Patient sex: M
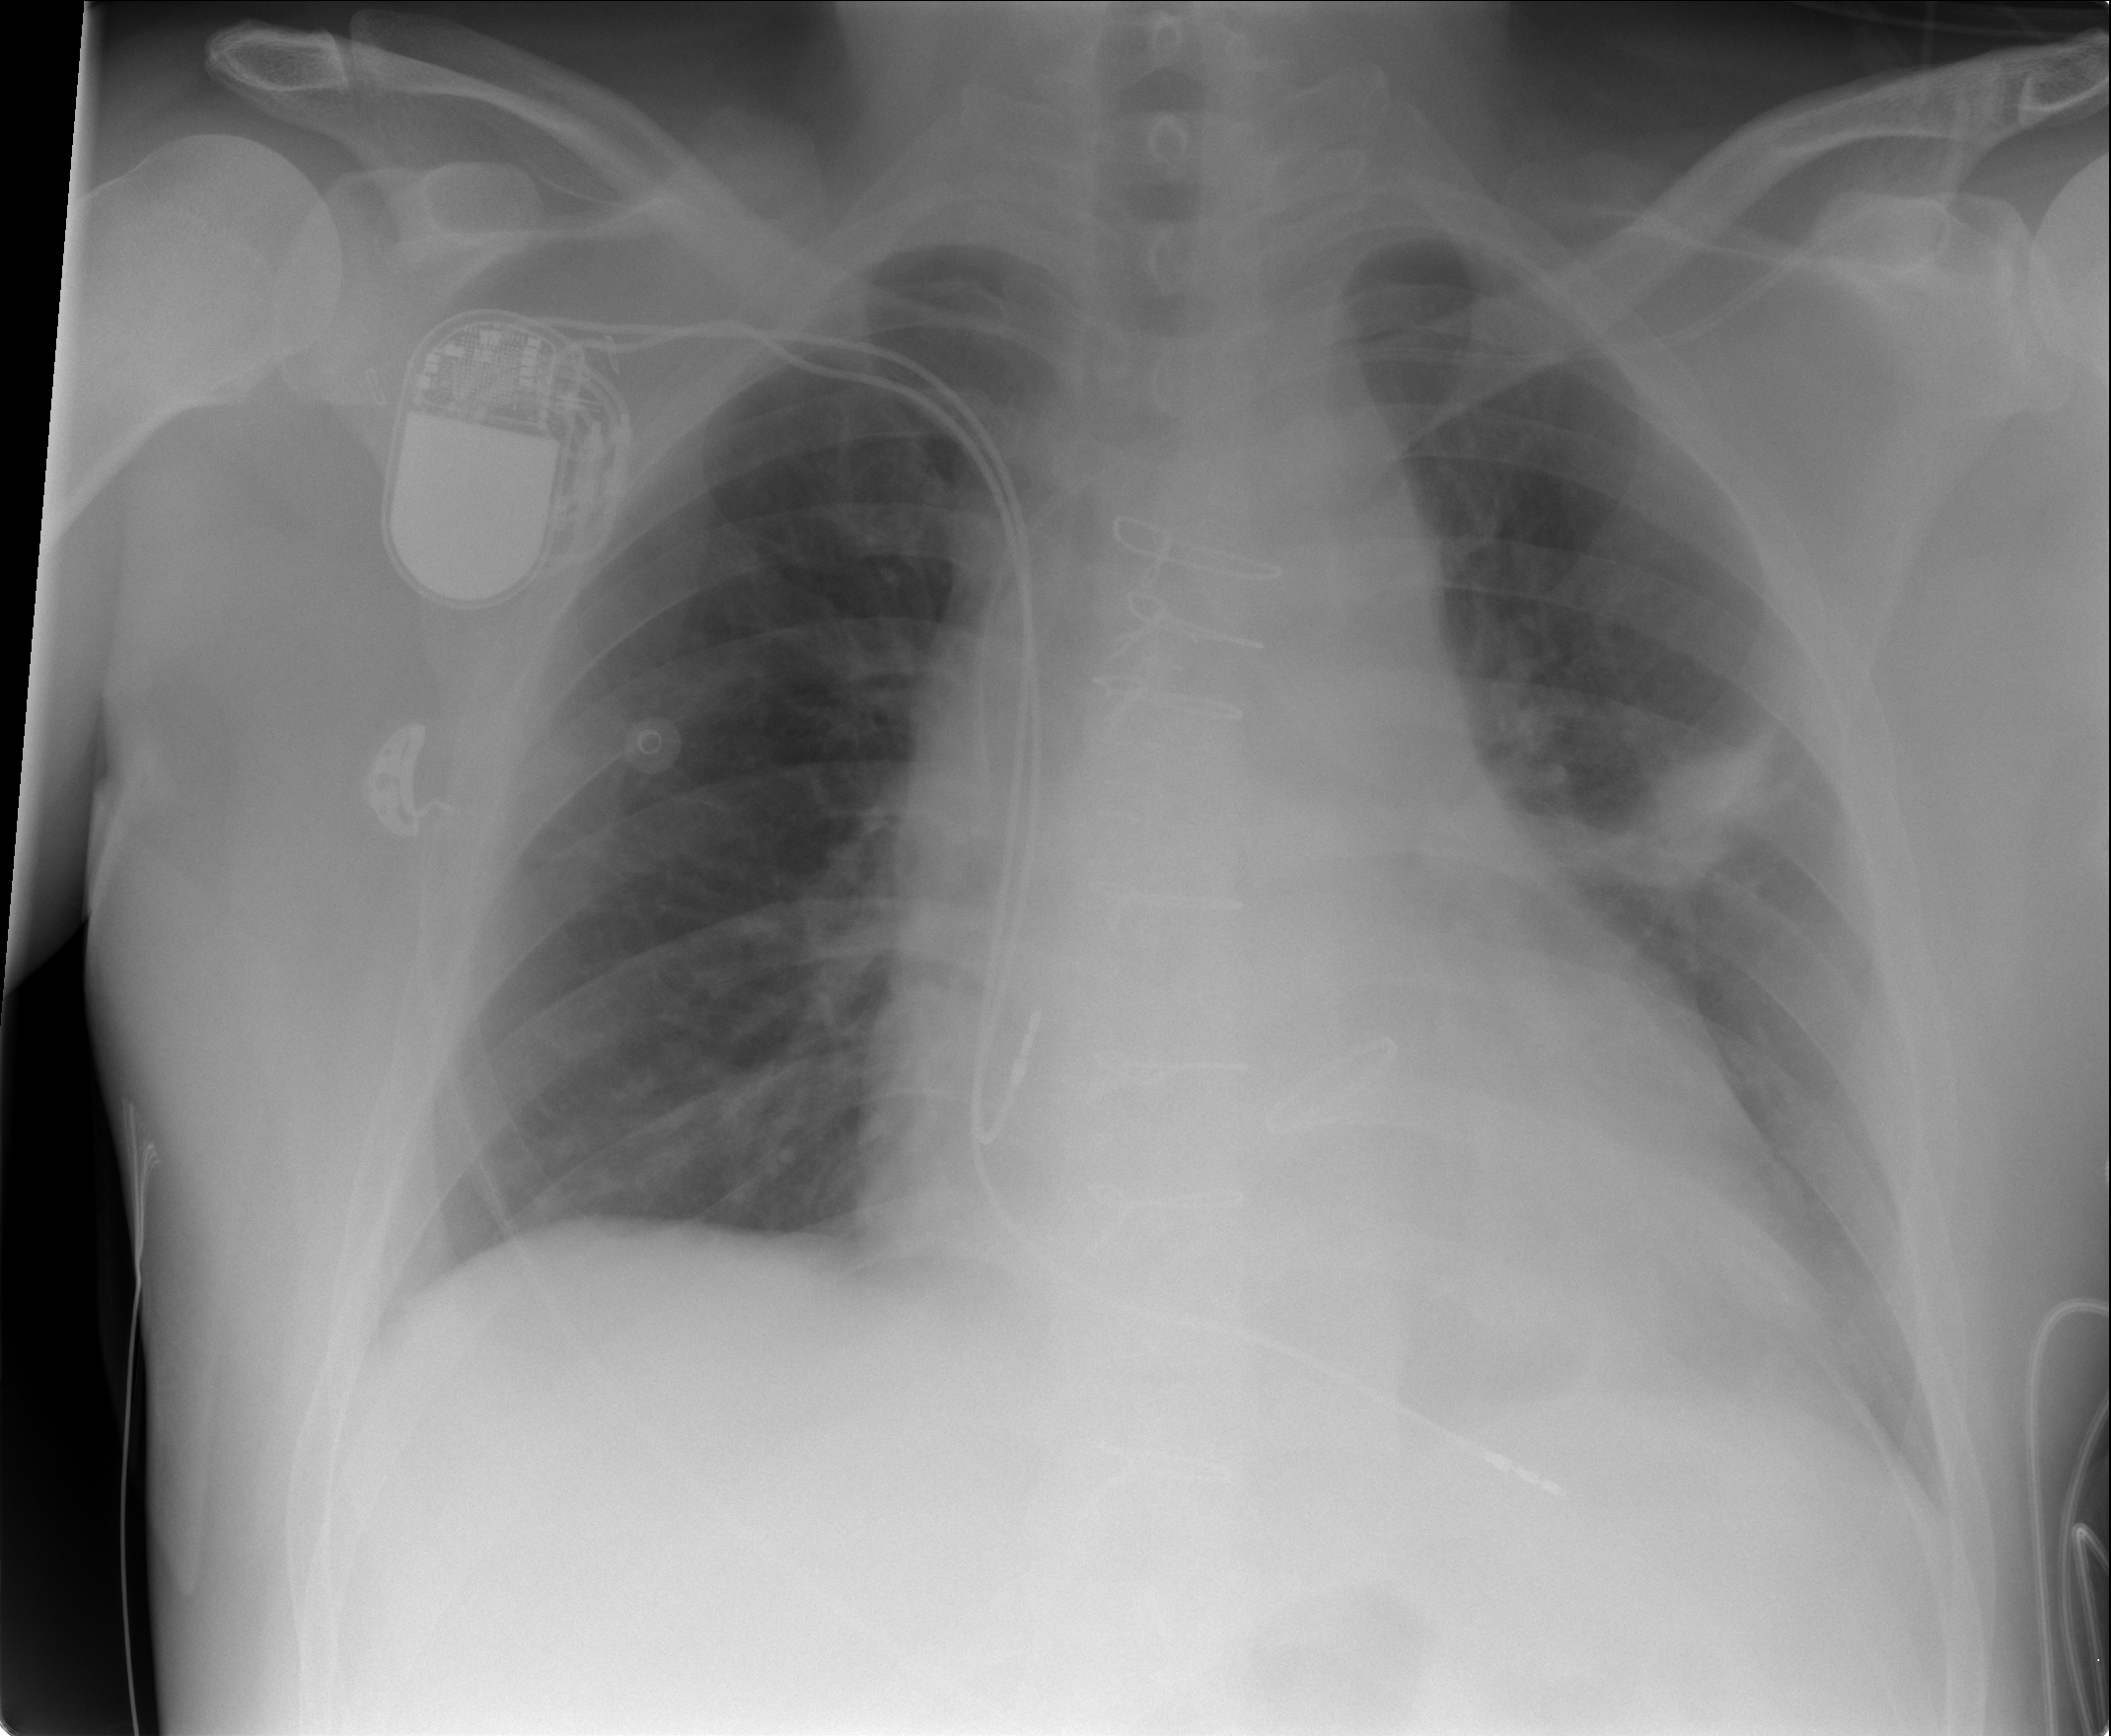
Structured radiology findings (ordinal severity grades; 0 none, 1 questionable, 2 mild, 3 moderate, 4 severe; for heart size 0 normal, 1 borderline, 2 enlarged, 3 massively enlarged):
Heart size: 2
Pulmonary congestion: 2
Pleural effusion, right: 0
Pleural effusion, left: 1
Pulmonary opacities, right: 0
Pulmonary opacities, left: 0
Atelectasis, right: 0
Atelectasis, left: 1